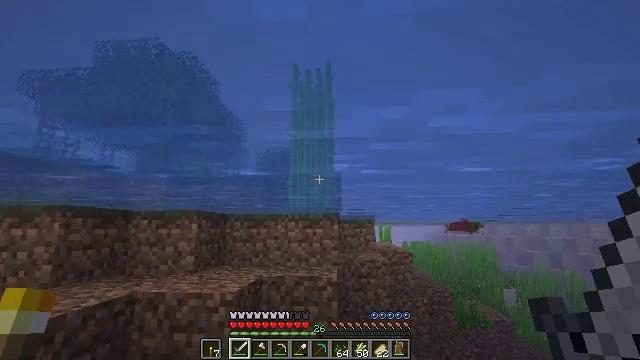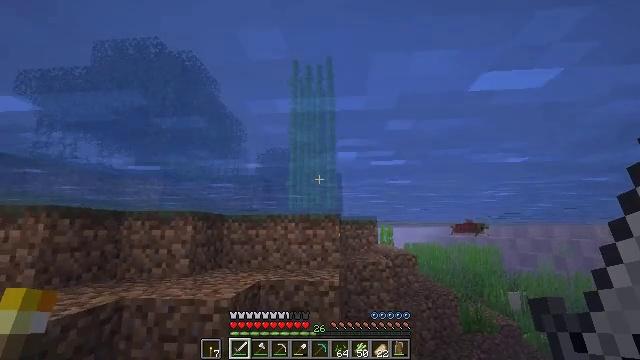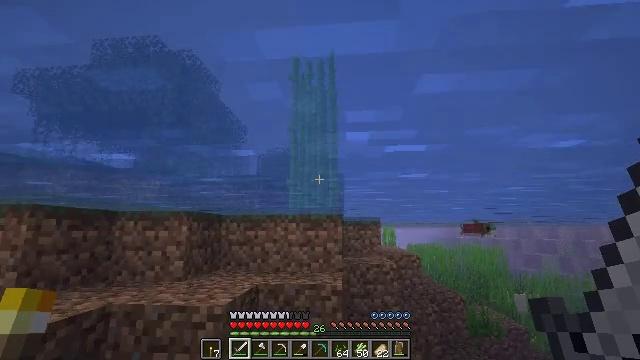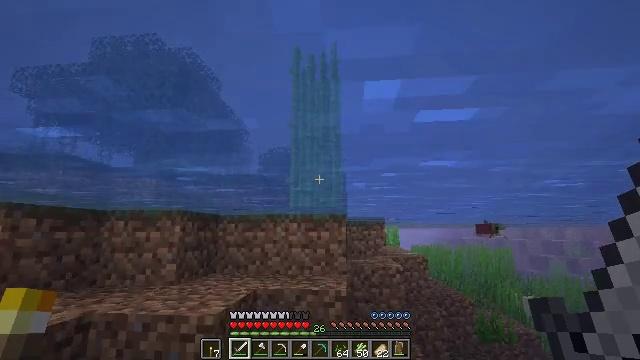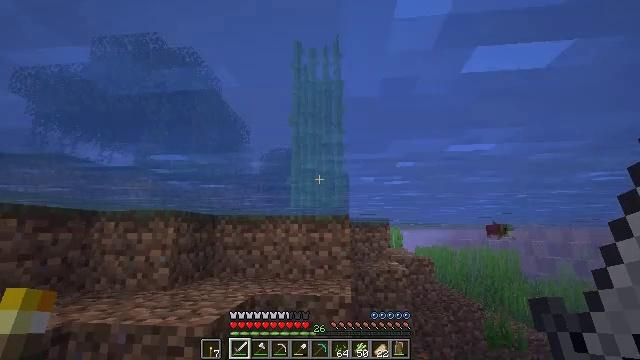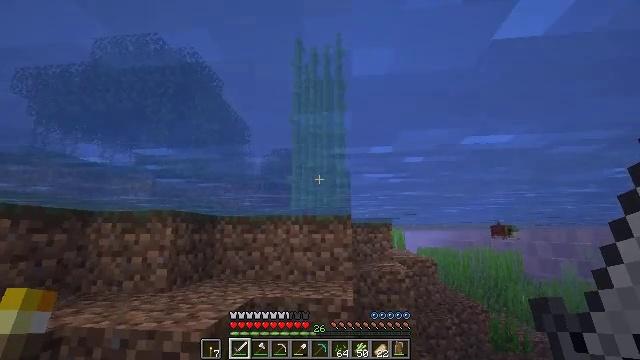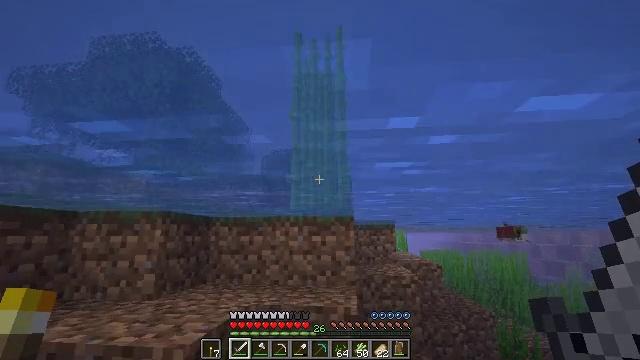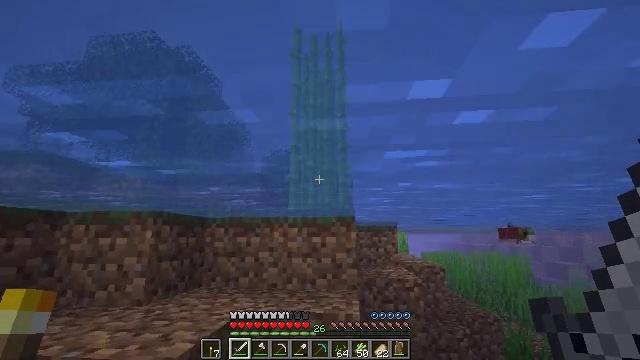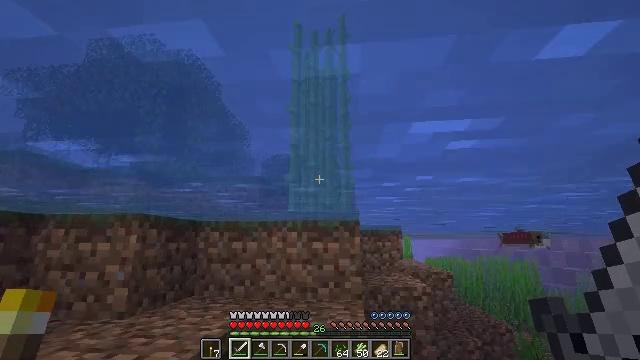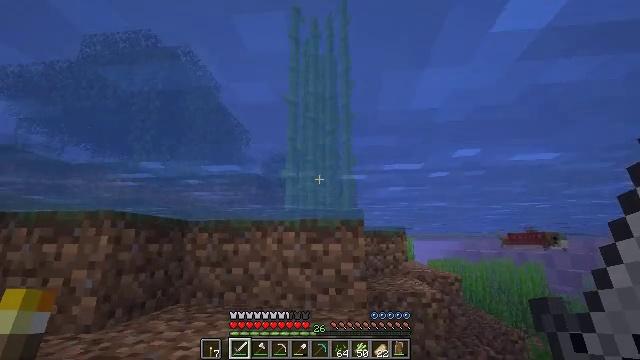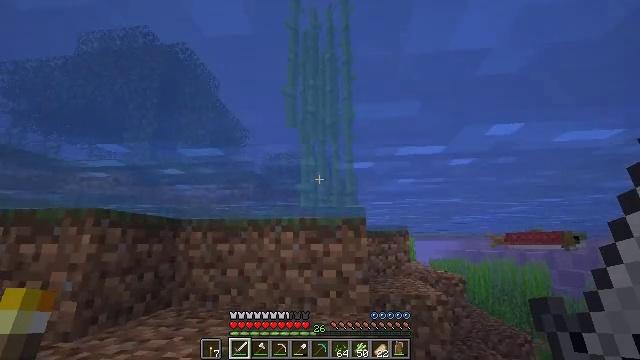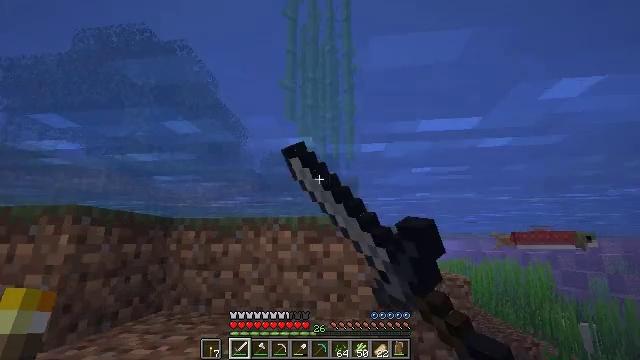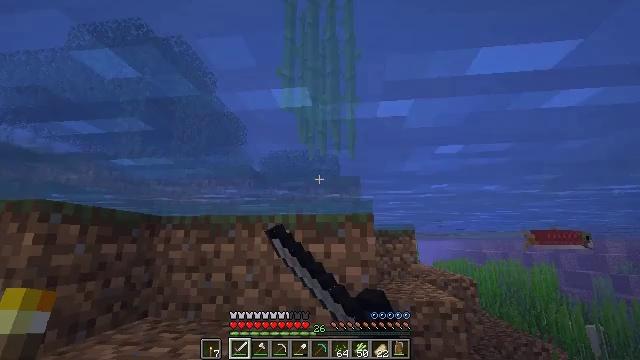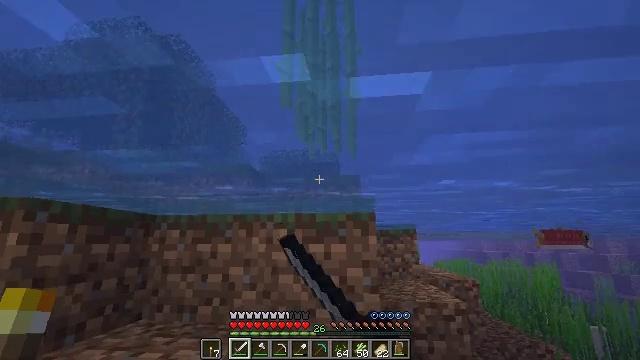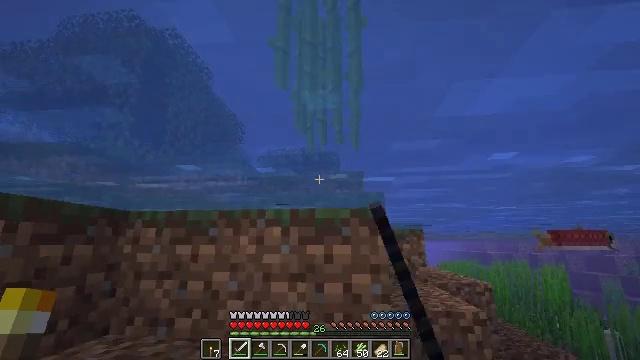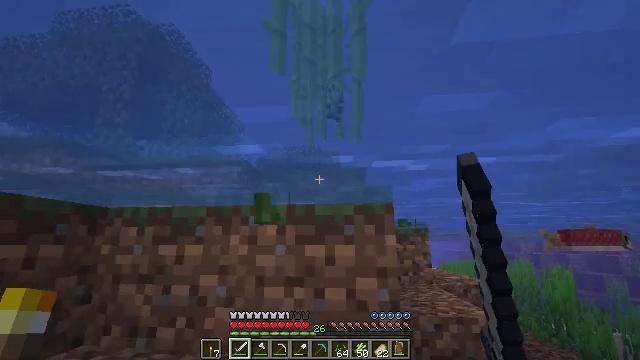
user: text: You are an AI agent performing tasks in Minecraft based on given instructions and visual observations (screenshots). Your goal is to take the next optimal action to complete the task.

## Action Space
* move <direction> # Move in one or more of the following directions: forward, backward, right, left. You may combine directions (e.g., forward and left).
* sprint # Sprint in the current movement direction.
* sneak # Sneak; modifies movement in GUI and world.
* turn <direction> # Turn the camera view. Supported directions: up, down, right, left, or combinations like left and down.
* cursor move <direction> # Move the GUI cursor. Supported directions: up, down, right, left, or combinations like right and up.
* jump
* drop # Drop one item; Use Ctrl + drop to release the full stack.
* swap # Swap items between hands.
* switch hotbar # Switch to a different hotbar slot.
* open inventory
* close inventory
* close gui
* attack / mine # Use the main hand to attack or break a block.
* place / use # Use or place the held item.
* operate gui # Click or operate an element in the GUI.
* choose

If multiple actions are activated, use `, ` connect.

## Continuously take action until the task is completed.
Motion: motion action
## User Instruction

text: Cut down the sugar cane stalks.
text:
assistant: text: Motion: move forward, sprint
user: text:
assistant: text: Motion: move forward, sprint
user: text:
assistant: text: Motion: move forward, sprint
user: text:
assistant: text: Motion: move forward, sprint
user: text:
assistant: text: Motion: move forward, sprint
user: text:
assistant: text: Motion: move forward, sprint
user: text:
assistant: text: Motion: move forward, sprint
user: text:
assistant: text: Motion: move forward, sprint, turn up
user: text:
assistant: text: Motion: move forward, sprint
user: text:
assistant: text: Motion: move forward, sprint, attack / mine
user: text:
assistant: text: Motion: move forward, sprint, attack / mine
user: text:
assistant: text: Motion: move forward, sprint, attack / mine
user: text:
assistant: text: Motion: move forward, sprint, attack / mine
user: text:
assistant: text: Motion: move forward, sprint, attack / mine
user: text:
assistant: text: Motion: move forward, sprint
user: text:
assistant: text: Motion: move forward, sprint, jump
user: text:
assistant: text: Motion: move forward, sprint, jump
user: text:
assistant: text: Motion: move forward, sprint, jump
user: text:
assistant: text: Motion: move forward, sprint, jump
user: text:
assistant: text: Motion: move forward, sprint, turn down, jump
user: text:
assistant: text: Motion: move forward, sprint, turn down, jump
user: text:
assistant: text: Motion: move forward, sprint, turn down, jump
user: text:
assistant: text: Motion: move forward, sprint, turn down, jump
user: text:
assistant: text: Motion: move forward, sprint, turn down, jump
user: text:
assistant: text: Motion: move forward, sprint, turn down, jump
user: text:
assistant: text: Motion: move forward, sprint, turn down, jump
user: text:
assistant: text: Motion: move forward, sprint, turn down, jump
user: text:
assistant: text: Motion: move forward, sprint, turn down, jump
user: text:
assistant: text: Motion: move forward, sprint, turn down, jump
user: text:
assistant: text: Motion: move forward, sprint, turn down